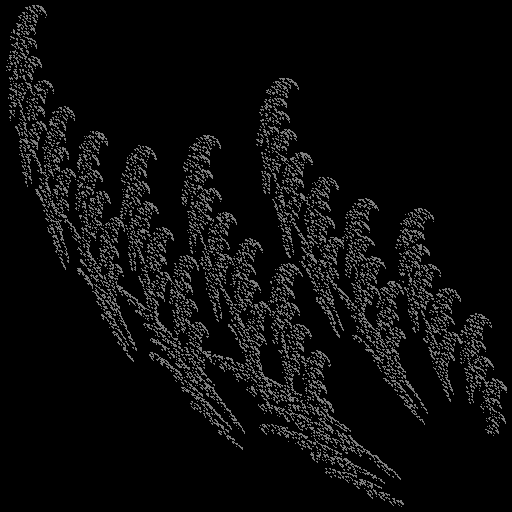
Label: spiderbrake